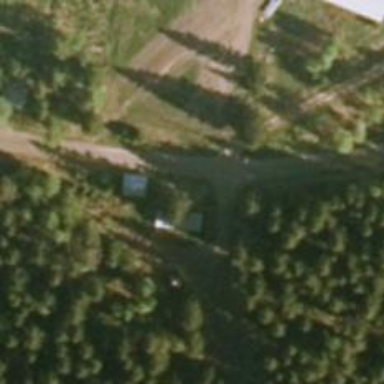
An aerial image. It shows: Shelter building.